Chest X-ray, PA view. Patient: 80 years old, sex M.
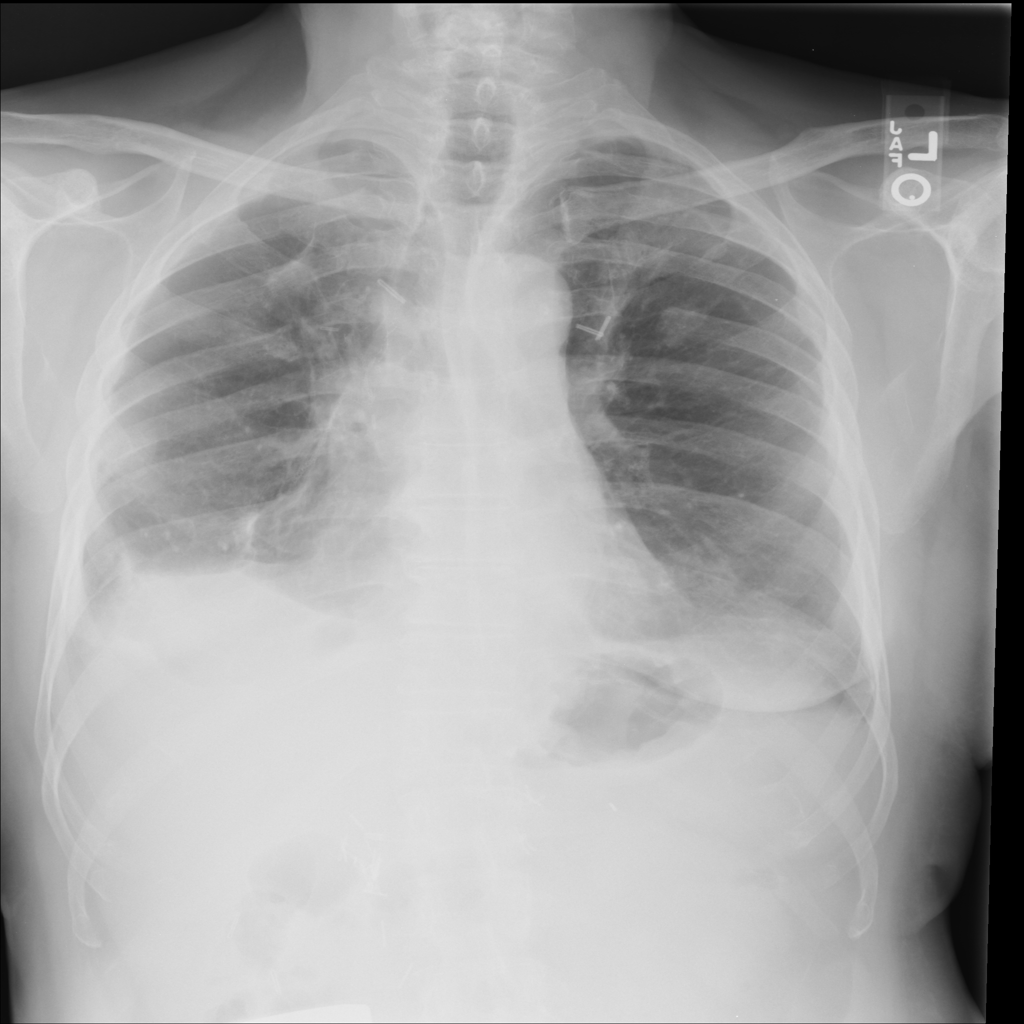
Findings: Nodule